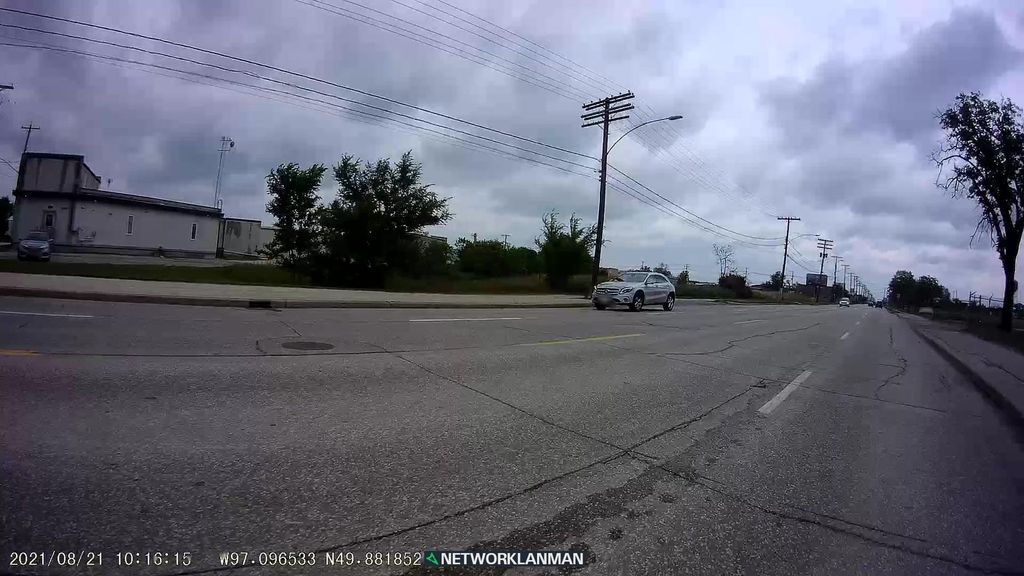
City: winnipeg